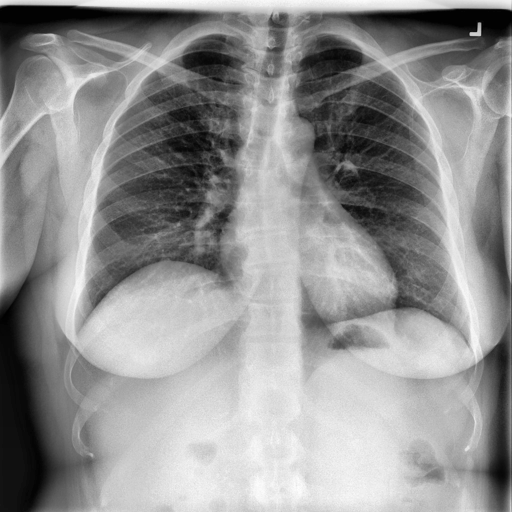
Finding: NORMAL